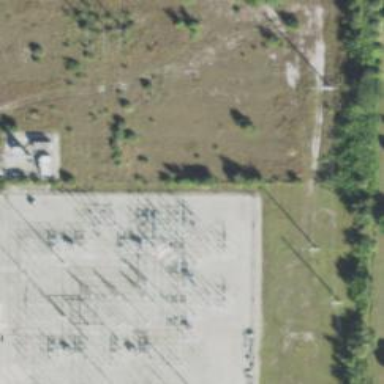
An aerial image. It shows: Switch for power supply.